Question: I'm trying to draw a FSM for finding tokens using given Microsyntax
'''
microsyntax
// Uses .Net regular expression syntax.
Identifier <|[a-zA-Z][\w_.]*
IntegerValue <|\d+
// real values must include a decimal point.
RealValue <|\d*\.\d+
// Note that strings do not have any escape characters
// and will be prematurely terminated with a newline.
StringValue <|"[^"
]*"
'''
My diagram for the FSM looks like this:

I'm not sure if the diagram I made is entirely correct. My confusion in drawing diagram lies in:
1) the looped transition for Identifier a-z,A-Z, _.
2) transition from integer to realValue: will state 3 have looped transition from 0-9? and
3) transition to stringValue.
It would be very helpful if anyone could let me know whether or not the diagram is correct and if it isn't correct, what are my mistakes?
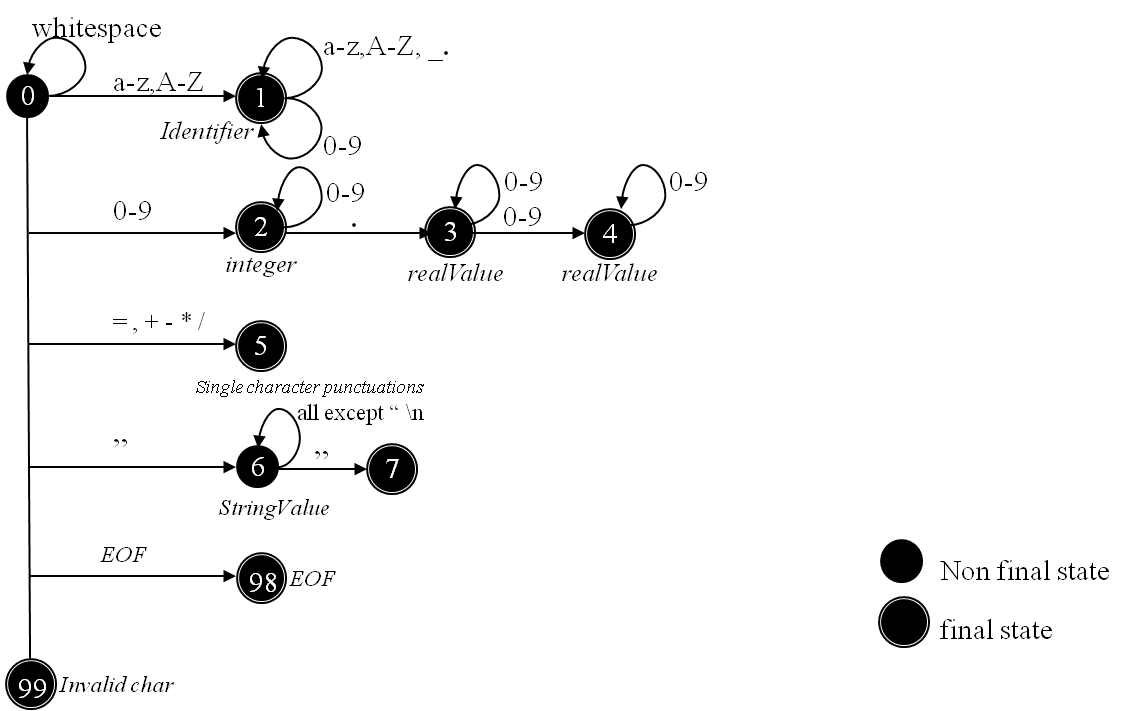
Answer: It's fine except that state 3 is not final and shouldn't loop. (Also, I don't see your whitespace and operator rules, but the diagram looks plausible.)
The issue with state 3 is that:
'''
8.
'''
does not match either '\d+' nor '\d*.\d+'; the former because of the '.' and the latter because it insists on at least one digit after the '.'. Consequently, state 3, which is where you are after reading '8.', is not final. Once it gets another digit it goes to state 4 (so no loop) which is correctly final.
I would have written state 1 with one loop, instead of two, but I don't suppose it makes any difference. Also, the semantic label under state 6 (not final) should go under state 7 (final). (Oh, and it wouldn't hurt to label the start state, although it was obvious in the end.)
HTH.